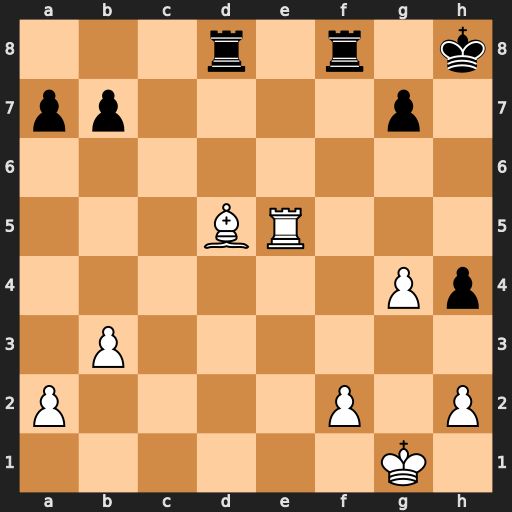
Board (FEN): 3r1r1k/pp4p1/8/3BR3/6Pp/1P6/P4P1P/6K1
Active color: w
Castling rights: -
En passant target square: -
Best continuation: Rh5#